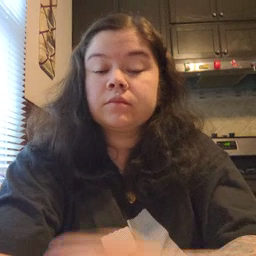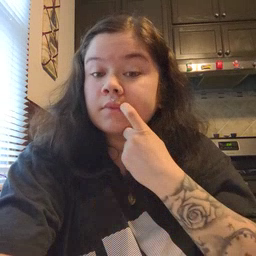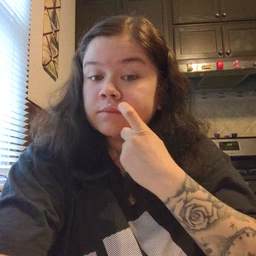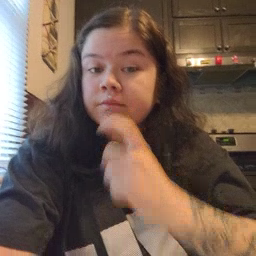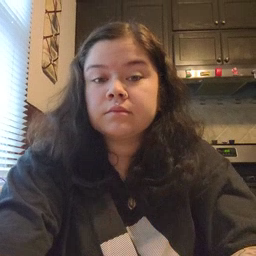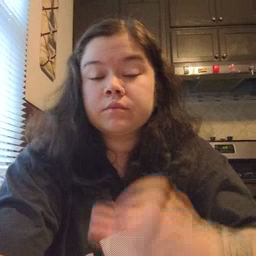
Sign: glasswindow